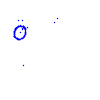
Particle: pion